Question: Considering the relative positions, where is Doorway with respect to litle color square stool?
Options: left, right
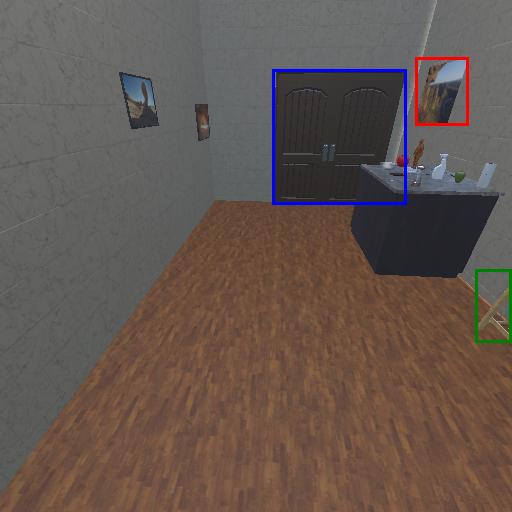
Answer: left